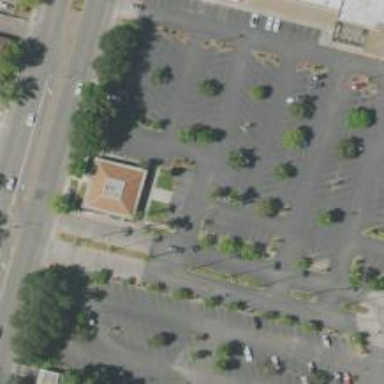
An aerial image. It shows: Parking space is available.